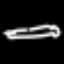
Label: pencil